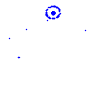
Particle: kaon